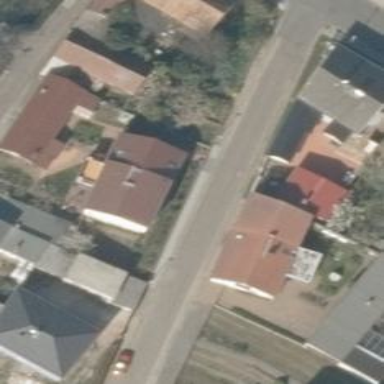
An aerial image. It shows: Residential building.